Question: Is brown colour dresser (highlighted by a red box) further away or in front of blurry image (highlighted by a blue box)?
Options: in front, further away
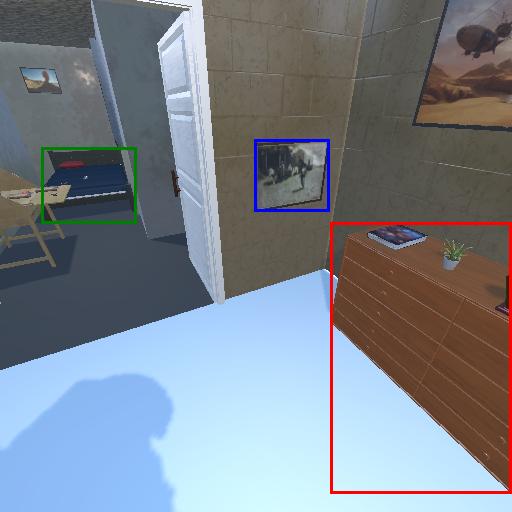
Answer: in front